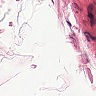
Metastatic tissue present: no